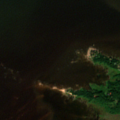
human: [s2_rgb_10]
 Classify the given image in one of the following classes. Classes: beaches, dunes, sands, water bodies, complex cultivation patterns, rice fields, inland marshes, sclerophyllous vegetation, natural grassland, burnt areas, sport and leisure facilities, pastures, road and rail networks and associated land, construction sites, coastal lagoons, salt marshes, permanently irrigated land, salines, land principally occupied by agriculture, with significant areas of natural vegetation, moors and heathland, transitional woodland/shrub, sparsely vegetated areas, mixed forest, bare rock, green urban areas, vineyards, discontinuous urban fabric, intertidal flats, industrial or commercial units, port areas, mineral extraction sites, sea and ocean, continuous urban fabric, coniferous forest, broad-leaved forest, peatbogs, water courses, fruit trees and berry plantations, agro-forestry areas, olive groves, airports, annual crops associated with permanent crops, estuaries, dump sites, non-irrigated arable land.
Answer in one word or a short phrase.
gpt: pastures, broad-leaved forest, sea and ocean